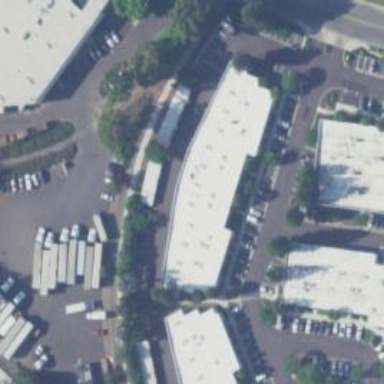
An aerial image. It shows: Commercial building.